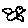
Label: bird